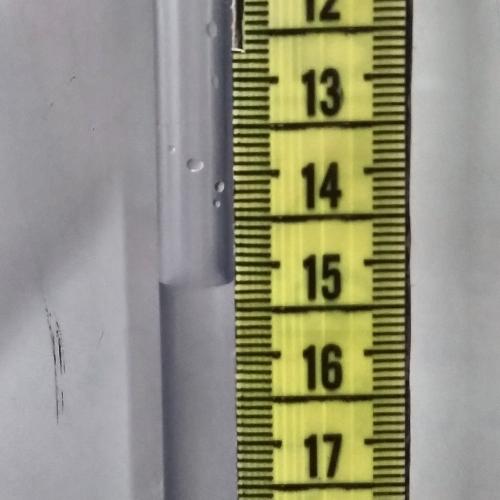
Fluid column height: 15.2 cm